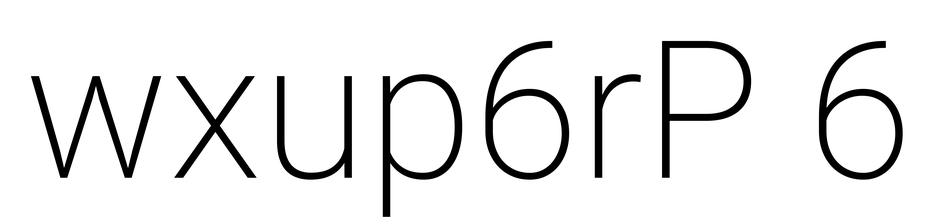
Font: Roboto_ExtraLight